Question: My .net application which connects to signalr hub is constantly reconnecting.
This problem only occurs on certain other corporate networks which makes me believe something is being blocked.
I've tried to use the jabbr.net website from the same network and this doesn't work either (in chrome).
How can i trace/fix this issue?

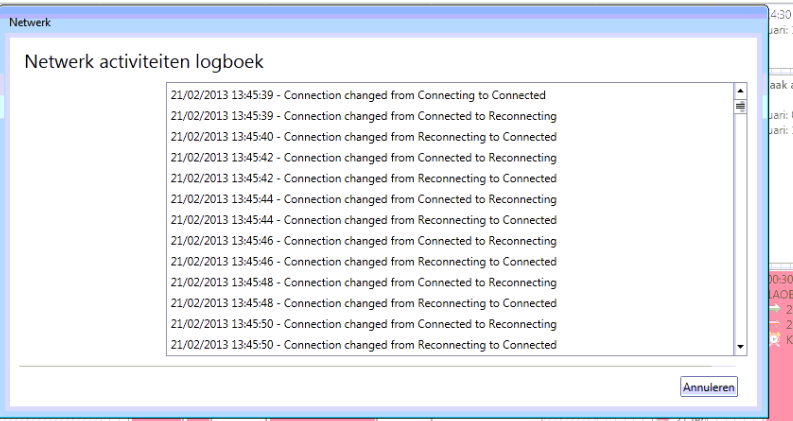
Answer: I think you're experiencing this issue <URL>. We're working on a fix for it. The issue happens when the server sent events request times out but the actual http requests is still going. What then happens is that the longpolling transport and server sent events http requests fight for the connection.
To workaround this you can specify the LongPollingTransport specifically. We'll look at fixing this for the next release.